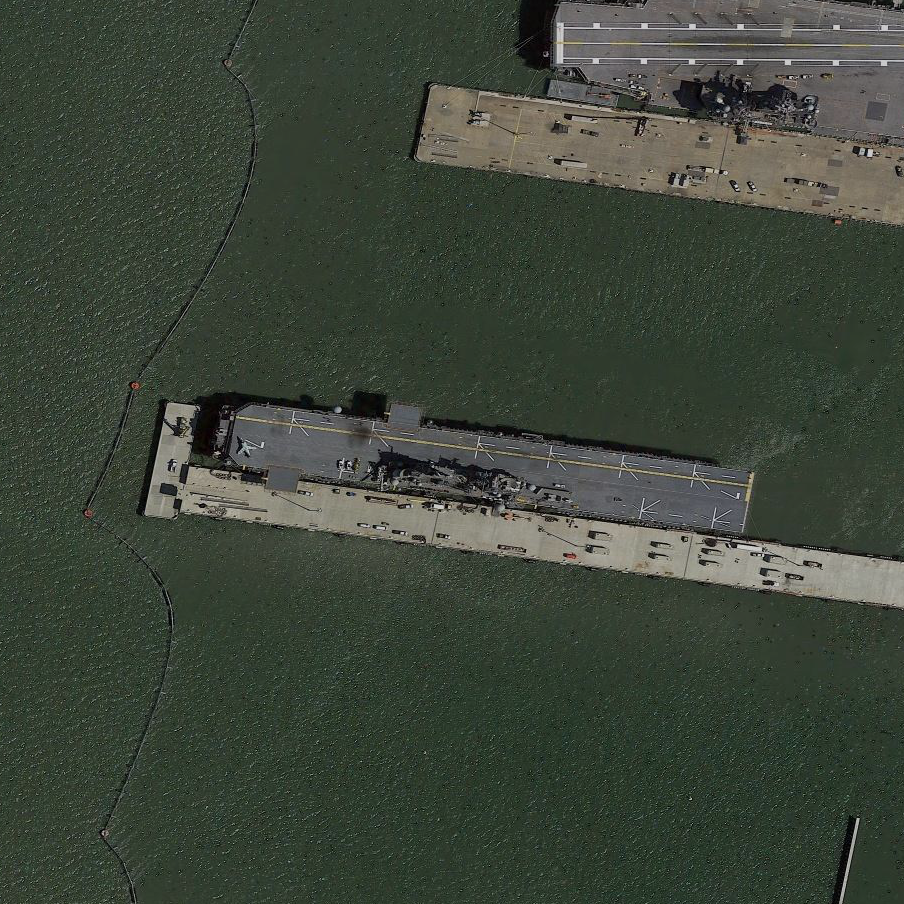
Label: assault